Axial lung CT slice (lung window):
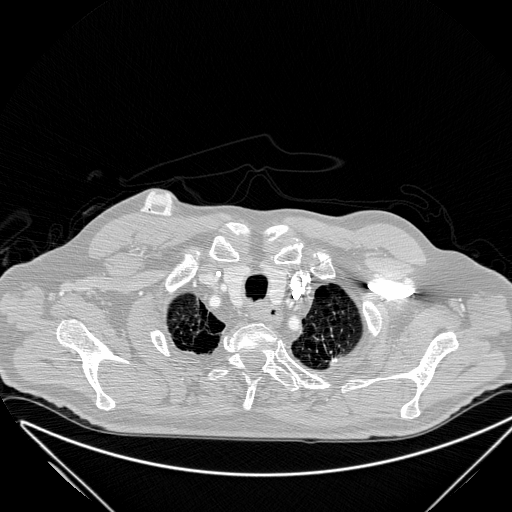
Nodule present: no